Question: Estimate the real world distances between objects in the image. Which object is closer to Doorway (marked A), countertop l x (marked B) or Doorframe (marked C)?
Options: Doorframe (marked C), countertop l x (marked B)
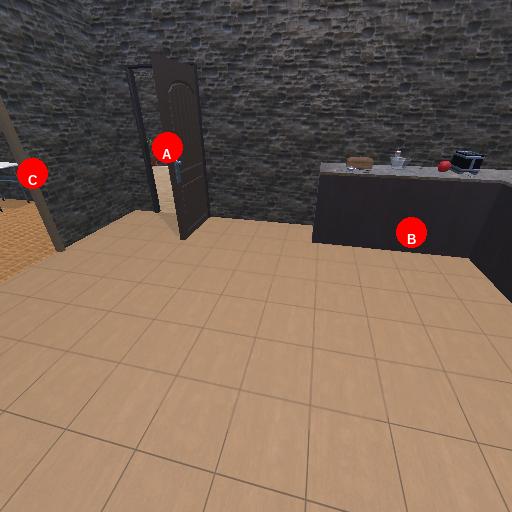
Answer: Doorframe (marked C)